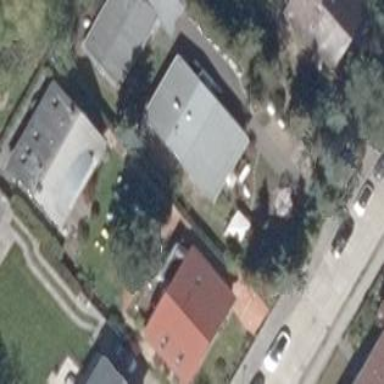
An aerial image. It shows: Detached building with flat roof.